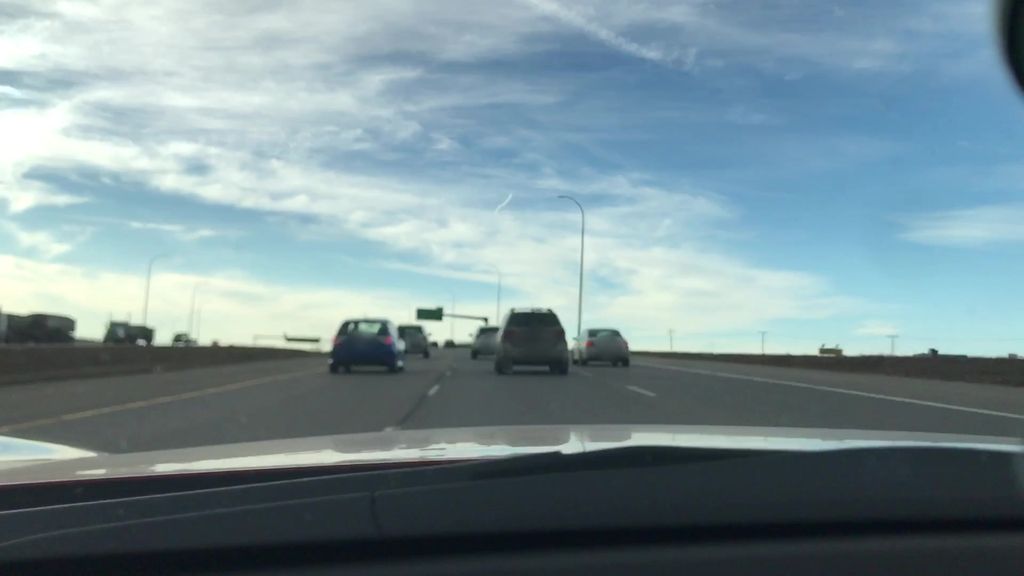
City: calgary